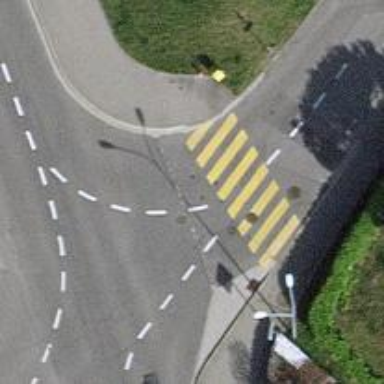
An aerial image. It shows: Zebra crossing on the road.